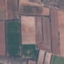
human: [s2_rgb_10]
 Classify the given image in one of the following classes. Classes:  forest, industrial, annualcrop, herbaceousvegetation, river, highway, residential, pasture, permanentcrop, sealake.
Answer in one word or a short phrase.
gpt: PermanentCrop